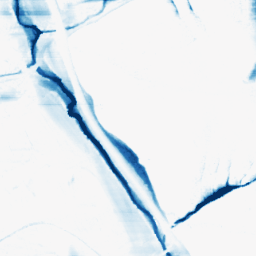
Category: morphological
Decomposition family: morphological_rect
Decomposition parameters: operation: closing
width: 50
height: 5
Upsampling method: linear_exact
Upsampling parameters: scale: 8
Upsampling scale: 8